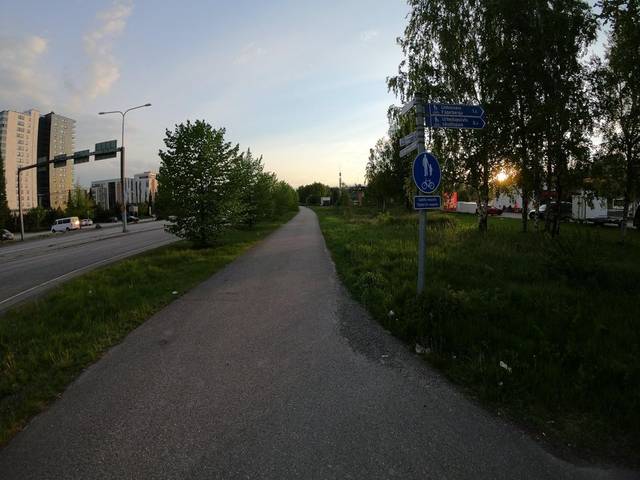
Region: Finland
Coordinates: 60.22, 24.81